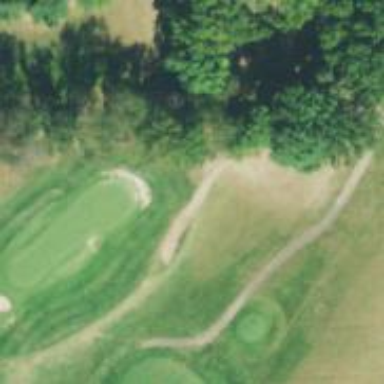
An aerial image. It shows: Footway that serves as golf path.